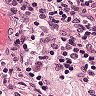
Metastatic tissue present: no